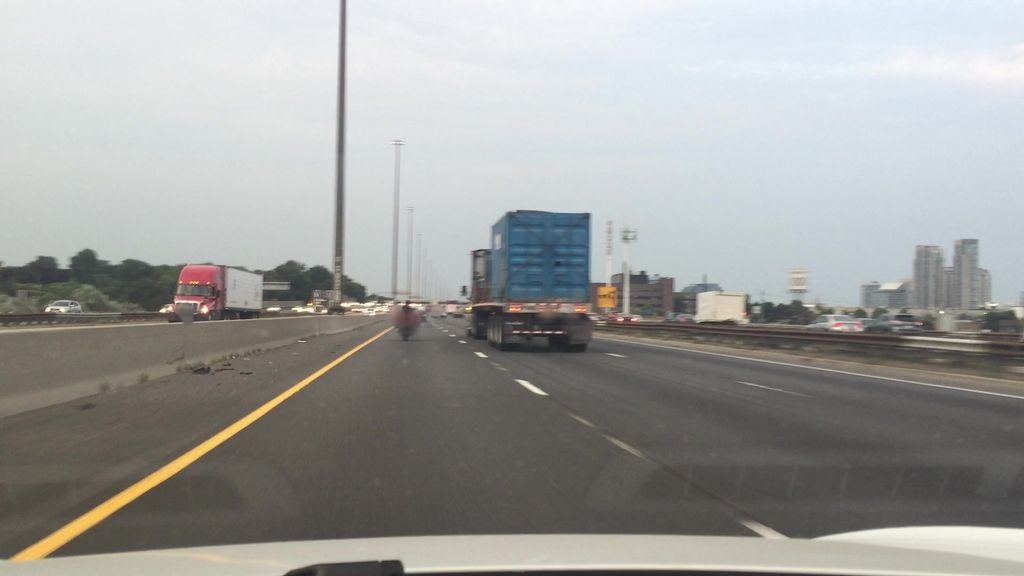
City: toronto